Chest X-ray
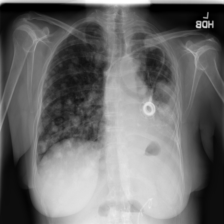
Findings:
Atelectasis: negative
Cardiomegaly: negative
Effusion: negative
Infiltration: negative
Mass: positive
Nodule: negative
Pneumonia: negative
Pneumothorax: negative
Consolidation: negative
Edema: negative
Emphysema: negative
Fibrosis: negative
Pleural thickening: negative
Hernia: negative